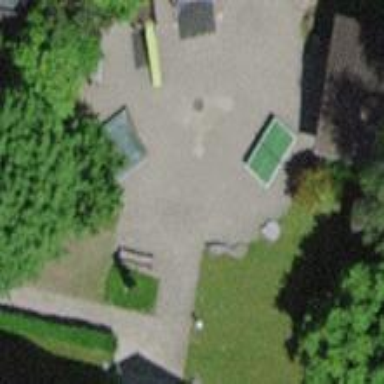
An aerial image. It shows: Playground area for leisure activities on the land.